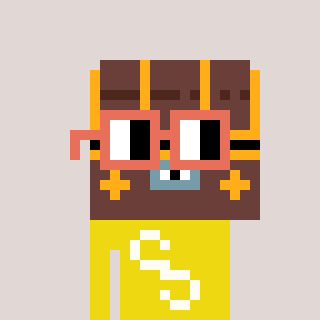
a pixel art character with square orange glasses, a treasure chest-shaped head and a yellow-colored body on a warm background